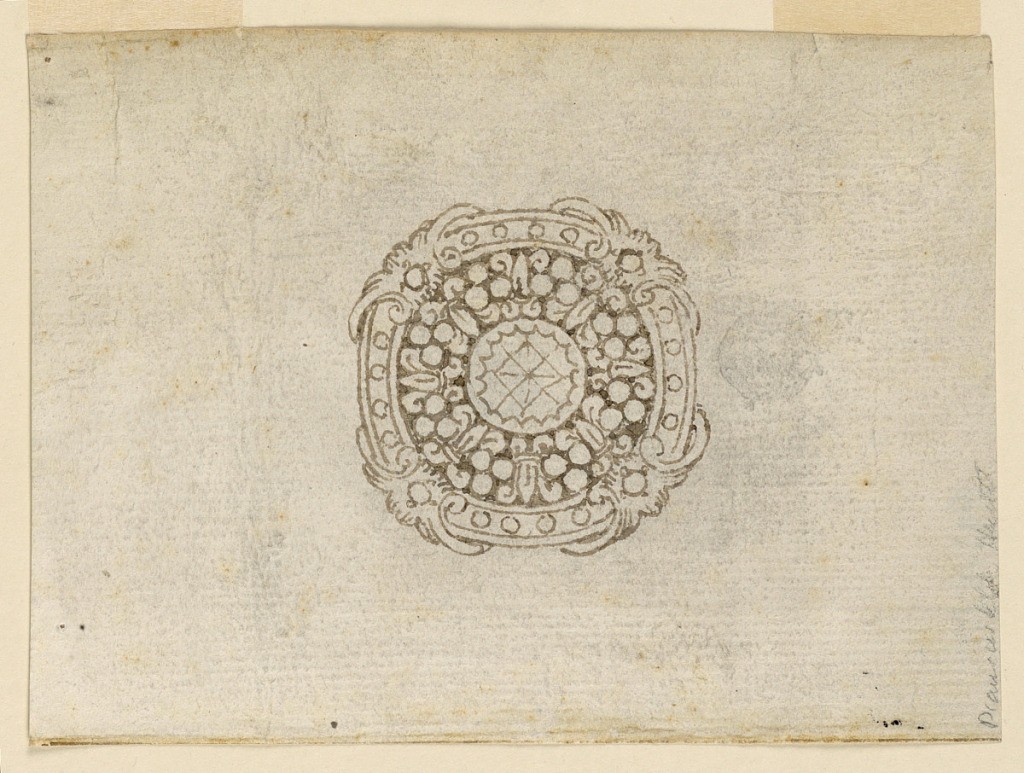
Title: Design for a Brooch
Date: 1825–50
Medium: Brush and sepia on paper
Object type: Drawing
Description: In the center, a round diamond framed by a broad circular frame, containing a freize with lilies standing alternatively upright and down. Four scrollwork pins.